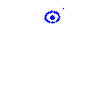
Particle: electron